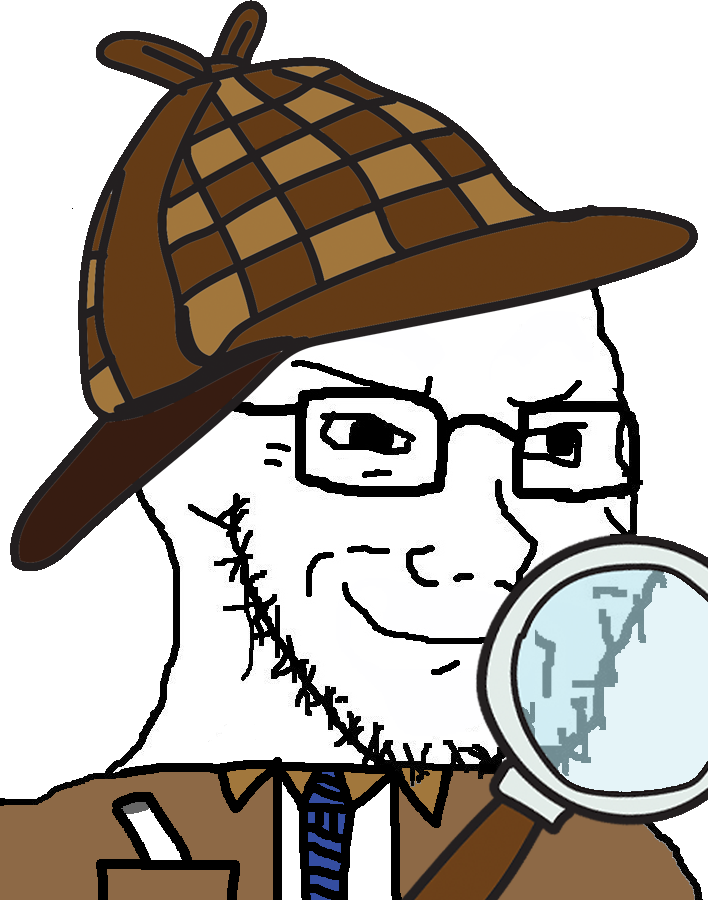
Label: 5_Soyjak